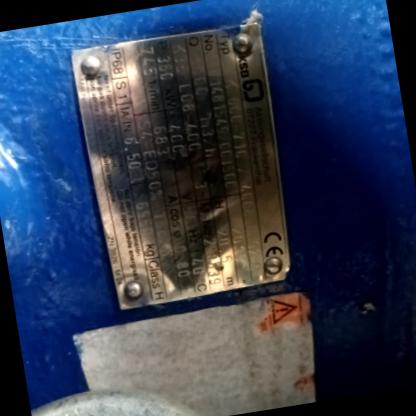
Klasa: tabliczka-znamionowa